Question: I'm trying to understand why my solution to this problem is only partially working.
:
Given a sorted array nums, remove the duplicates in-place such that each element appears only once and returns the new length.
Do not allocate extra space for another array, you must do this by modifying the input array in-place with O(1) extra memory.
My Solution:
'''
var removeDuplicates = function(nums) {
if (nums.length === 0) return 0;
for (let i = 1; i <= nums.length; i++){
if(nums[i] === nums[i-1]){
nums.splice(nums[i], 1);
}
}
return nums.length;
};
'''
This is the outcome I'm getting on leetcode but I don't understand why my solution stops working and the '3s' are not removed?
Output screenshot:

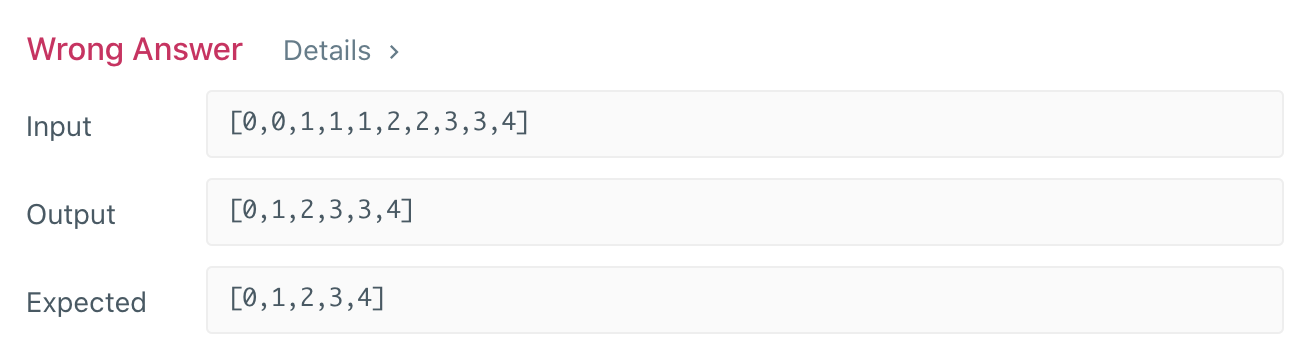
Answer: When you splice an array while iterating over it, the whole array will change . For example, let's say that indexes 0 and 1 are duplicates (i is 1). Then, if you remove index 1 from the array, what used to be at index 2 will now be at index 1, and what used to be at index 3 will now be at index 2, etc.
So, you need to subtract 1 from 'i' when an element is removed, otherwise the next element will be skipped.
You also have an off-by-one-error - iterate 'i' from '1' to 'i < nums.length' so you don't go past the end of the array.
You also need to pass the to remove to 'splice', not the to remove.
'''
var removeDuplicates = function(nums) {
for (let i = 1; i < nums.length; i++){
if(nums[i] === nums[i-1]){
nums.splice(i, 1);
i--;
}
}
return nums.length;
};
console.log(removeDuplicates([0, 0, 0]));
'''